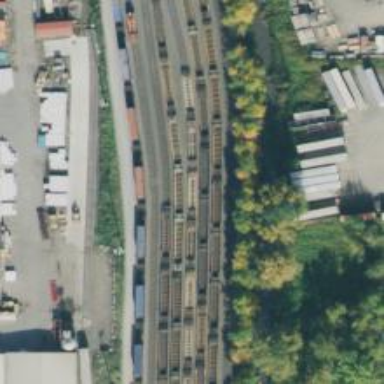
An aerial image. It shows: Railway yard.